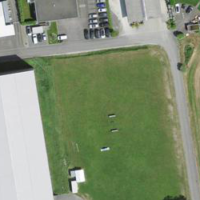
EUNIS habitat code: 55
Species observed at this site:
Euphorbia cyparissias